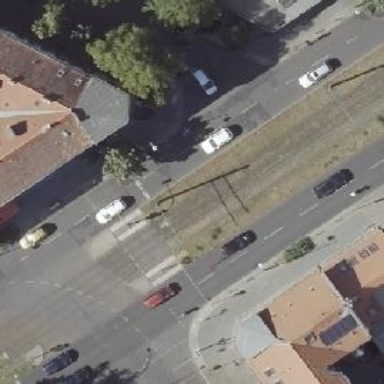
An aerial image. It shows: Tram crossing with traffic signals.